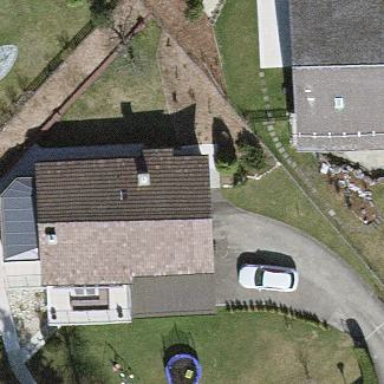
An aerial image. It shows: Detached building with gabled roof.